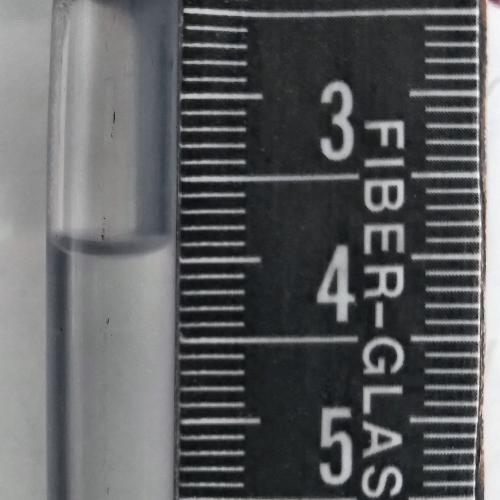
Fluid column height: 3.9 cm